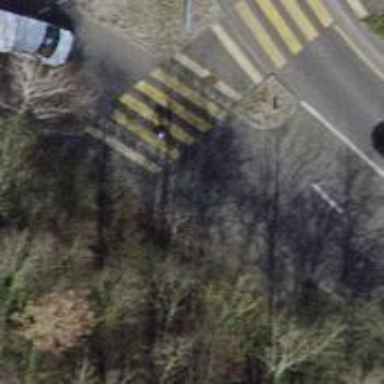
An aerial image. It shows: Kerb serving as barrier.